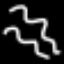
Label: squiggle